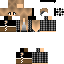
A female human skin with medium skin, wearing brown long hair dressed in a blue hoodie and black pants, featuring a closed mouth.